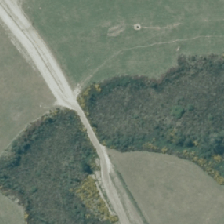
Land cover: herbaceous_freshwater_vege